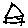
Label: house